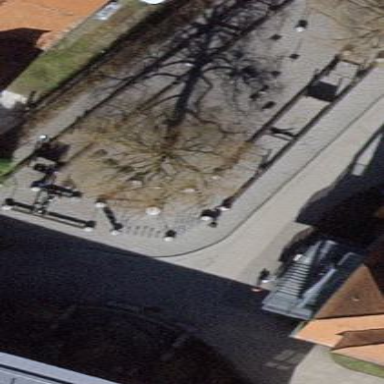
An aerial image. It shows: Playground featuring climbing frame for children to enjoy.